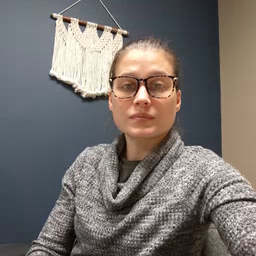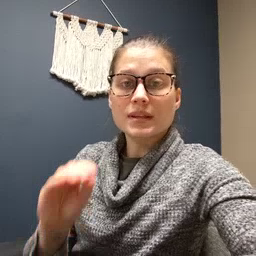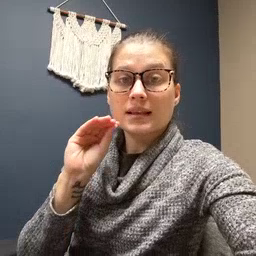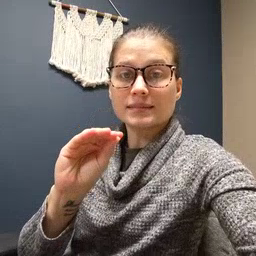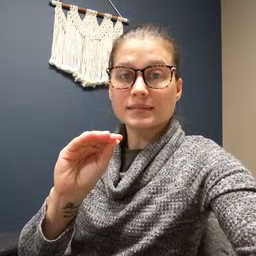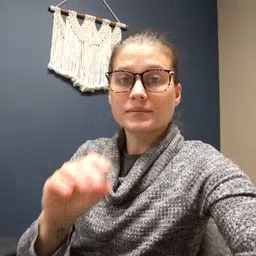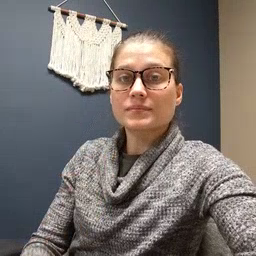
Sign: kiss